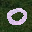
Label: 0